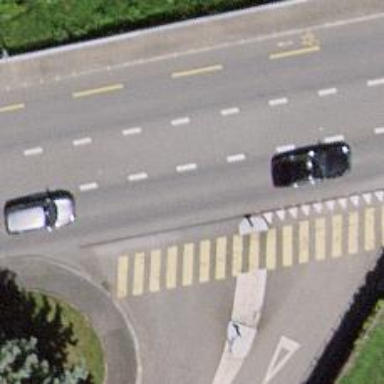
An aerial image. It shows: Uncontrolled crossing with pedestrian island.